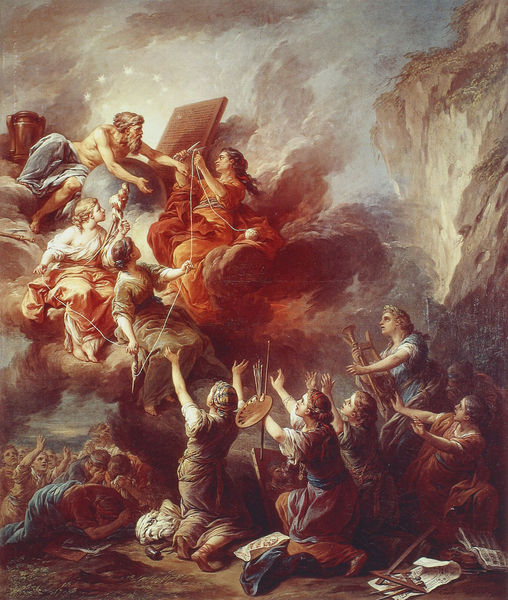
Titel: Die Künste bitten flehend das Schicksal, das Leben der Madame de Pompadour zu schonen
Künstler: Carle van Loo
Institution: Pittsburgh, The Frick Art Museum
Schlagwörter: berg, blau, felsen, gemälde, gott, hand, himmel, mann, wolken, frauen, menschen, frau, grau, licht, männer, weiss, rot, malerei, menge, bart, arme, barock, hände, instrument, öl, natur, schnur, personen, engel, krug, topf, farben, fels, steilhang, monochrom, ölgemälde, angst, unwetter, tafel, wolle, musikinstrument, malerin, faden, oben, schere, moses, buch, sterne, allegorie, künste, palette, pinsel, menschenmenge, heiligenschein, jesus, hammer, götter, flehen, musen, anbeten, harfe, posaune, jubel, leier, urne, demut, klagen, spindel, spinnen, parzen, schicksal, winkel, knäuel, zehn gebote, respekt, nornen, parze, lebensfaden